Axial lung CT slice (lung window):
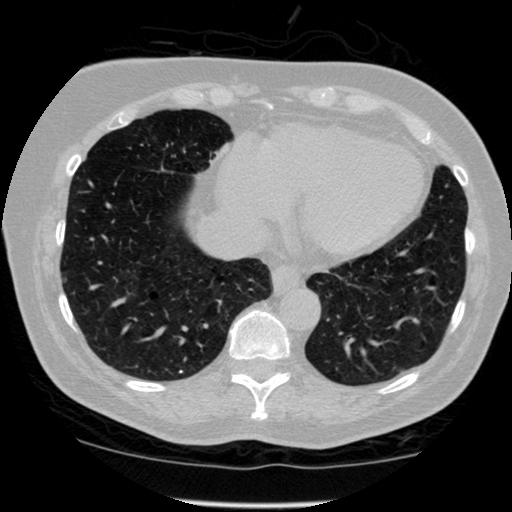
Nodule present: no